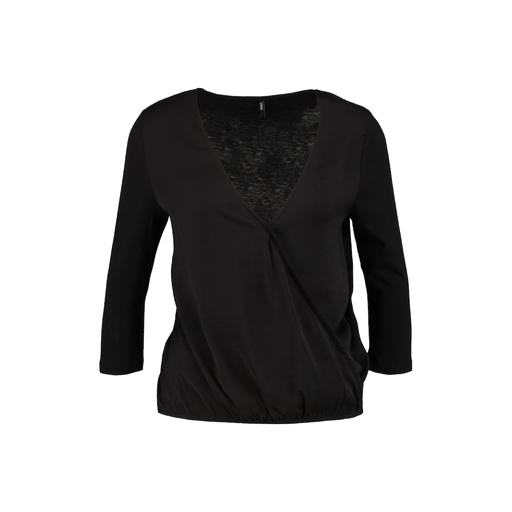
black three-quarter-sleeve top only macy, black v-neck top only macy, black jersey surplice, white background